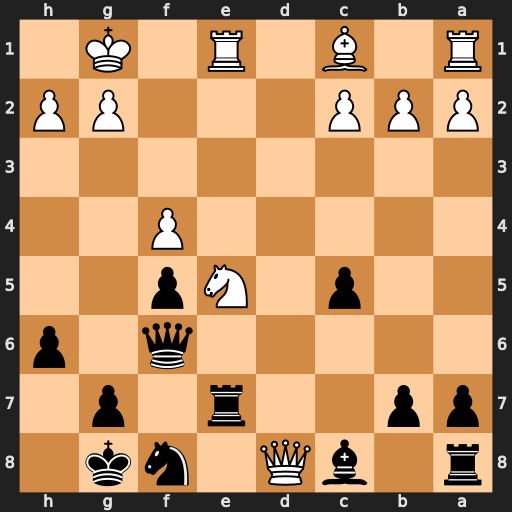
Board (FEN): r1bQ1nk1/pp2r1p1/5q1p/2p1Np2/5P2/8/PPP3PP/R1B1R1K1
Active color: b
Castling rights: -
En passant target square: -
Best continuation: Rxe5 Qxf6 Rxe1+